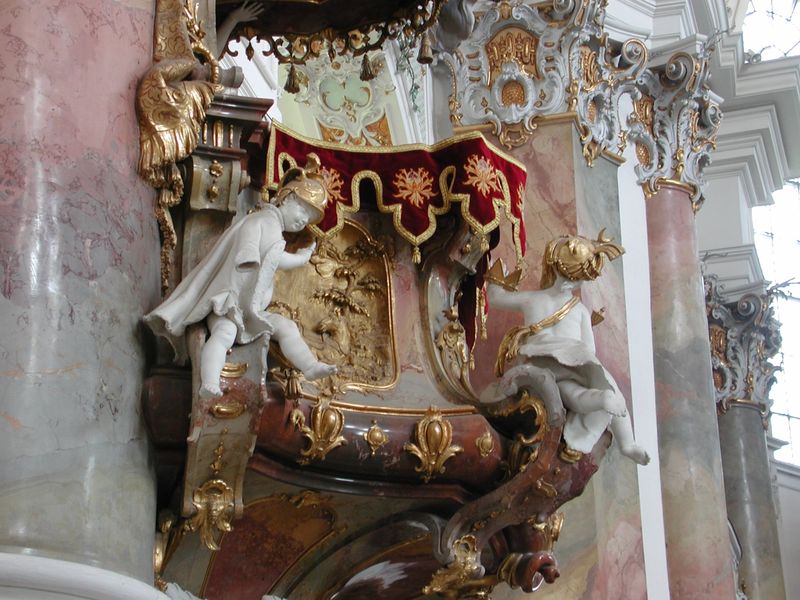
Titel: Ottobeuren, Klosterkirche
Künstler: Christoph Vogt
Standort: Ottobeuren, Klosterkirche (EU - D - Bayern)
Schlagwörter: umhang, weiß, fenster, grau, hell, licht, marmor, schmuck, stuhl, säule, säulen, blüten, rot, ornament, barock, samt, kirche, fransen, gold, rokoko, rosa, kinder, engel, putto, relief, füße, vorsprung, arch, arches, architecture, balcony, church, column, columns, crown, curtain, fancy, men, ornate, red, velvet, white, dress, figures, robe, room, wall, detail, glanz, ornamente, pink, brown, foto, helm, lilie, altar, kapitell, sims, helme, hand, wood, kanzel, angel, armor, baroque, child, helmet, bommel, exterior, plants, side, lilien, putten, coat, fabric, putti, photo, sculpture, statue, purpur, children, cherub, marble, outside, kronen, stuckmarmor, halbsäule, art, statues, museum, carving, photograph, external, sculptures, gsims, tomb, emblem, helmets, tassle, phot, flora, crowns, fauna, stucco, putt, penant, putte, marbl, rococò, 600, 헬멧, 상아색, 휘장